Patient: sex M, age 73
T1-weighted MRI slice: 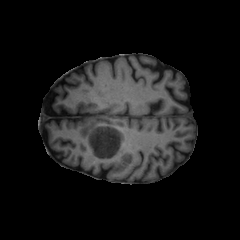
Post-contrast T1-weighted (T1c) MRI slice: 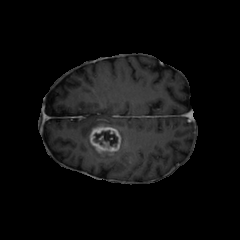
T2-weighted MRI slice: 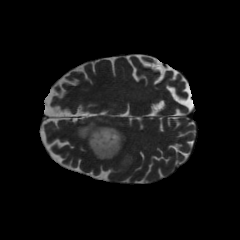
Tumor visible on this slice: yes
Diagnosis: Glioblastoma, IDH-wildtype
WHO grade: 4